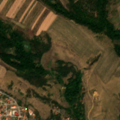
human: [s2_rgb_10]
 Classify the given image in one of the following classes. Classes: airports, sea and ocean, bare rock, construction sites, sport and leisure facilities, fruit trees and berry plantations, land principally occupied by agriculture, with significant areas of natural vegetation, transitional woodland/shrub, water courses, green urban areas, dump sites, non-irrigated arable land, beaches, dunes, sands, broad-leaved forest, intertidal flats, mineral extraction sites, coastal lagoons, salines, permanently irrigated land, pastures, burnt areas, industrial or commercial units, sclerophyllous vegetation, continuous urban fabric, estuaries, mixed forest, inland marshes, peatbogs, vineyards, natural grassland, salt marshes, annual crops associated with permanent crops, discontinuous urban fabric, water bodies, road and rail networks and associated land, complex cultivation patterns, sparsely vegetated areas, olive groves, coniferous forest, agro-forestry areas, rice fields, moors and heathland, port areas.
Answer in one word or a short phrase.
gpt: discontinuous urban fabric, construction sites, non-irrigated arable land, complex cultivation patterns, broad-leaved forest, transitional woodland/shrub